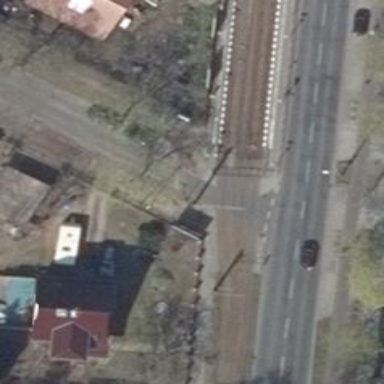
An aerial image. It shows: Tram crossing on the railway.